Question: Turkish characters are not shown on 'TextView'. I have read previous questions and did some changes and they are not solved my problem. Here is picture:

Here is my changed code:
'''
holder.txtGazeteName.setText(Html.fromHtml(gazetelerArrayList.get(position).getName()).toString());
'''
here is input for ArrayList
'''
gazete = new GazetelerClass();
gazete.setName("YeniSafak");
gazete.setAdress("http://www.yenisafak.com.tr/yazarlar/");
gazete.setImage(R.drawable.yenisafak);
gazetelerArrayList.add(gazete);
'''
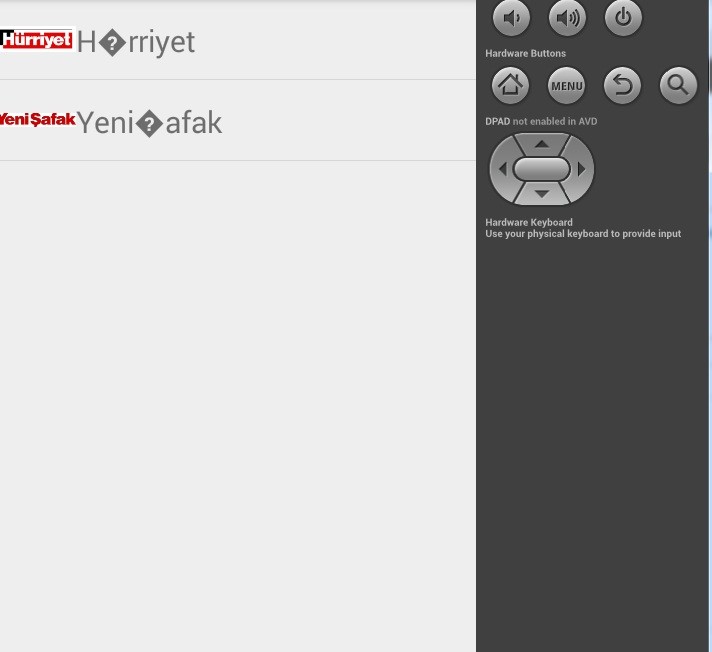
Answer: I solved my problem. Here is solution:
in build.gradle(module:app) added this code:
'''
compileOptions.encoding = 'windows-1254'
'''
here is build gradle file
'''
apply plugin: 'com.android.application'
android {
compileSdkVersion 22
buildToolsVersion "21.1.2"
compileOptions.encoding = 'windows-1254'
defaultConfig {
applicationId "yazlm.beyaz.keyazarlar"
minSdkVersion 14
targetSdkVersion 22
versionCode 1
versionName "1.0"
}
buildTypes {
release {
minifyEnabled false
proguardFiles getDefaultProguardFile('proguard-android.txt'), 'proguard-rules.pro'
}
}
}
dependencies {
compile fileTree(dir: 'libs', include: ['*.jar'])
compile 'com.android.support:appcompat-v7:22.1.1'
}
'''